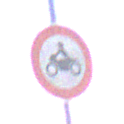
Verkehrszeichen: VerbotKraftraeder
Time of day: Midday
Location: Outdoor (Nature)
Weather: PartlyCloudy
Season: NotSpecified
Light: Natural